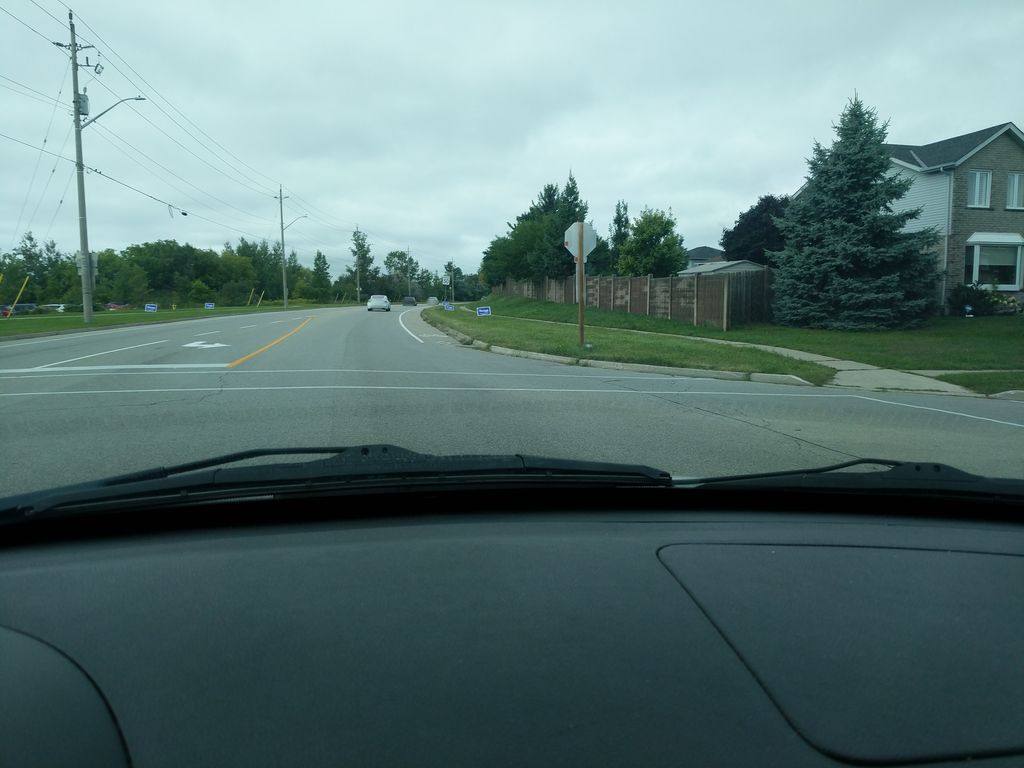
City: kitchener-waterloo